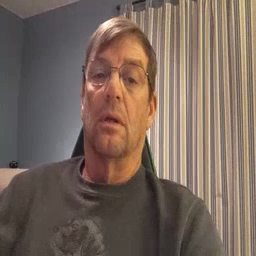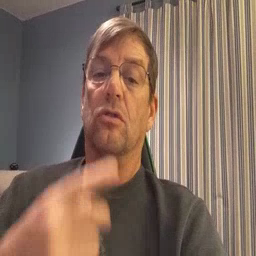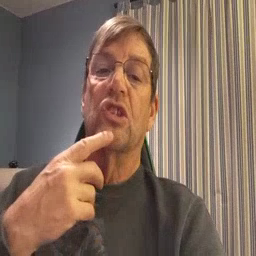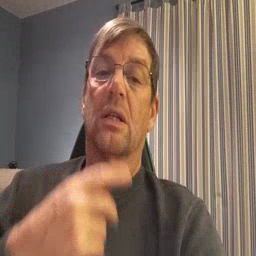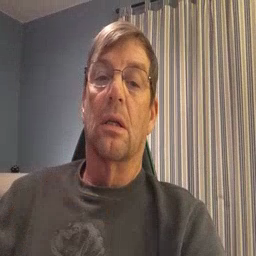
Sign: chin